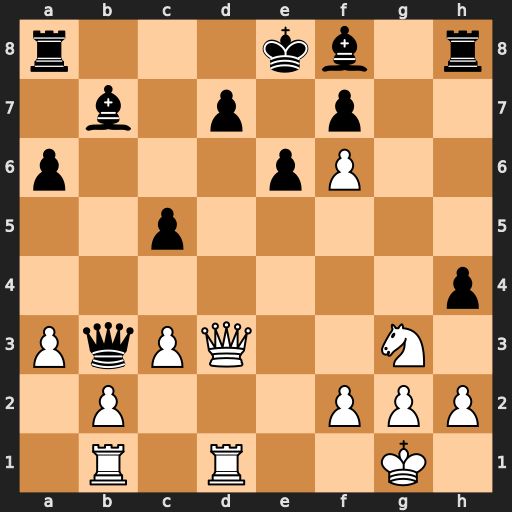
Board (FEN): r3kb1r/1b1p1p2/p3pP2/2p5/7p/PqPQ2N1/1P3PPP/1R1R2K1
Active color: w
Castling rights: kq
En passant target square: -
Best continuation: Qxd7#